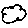
Label: cloud